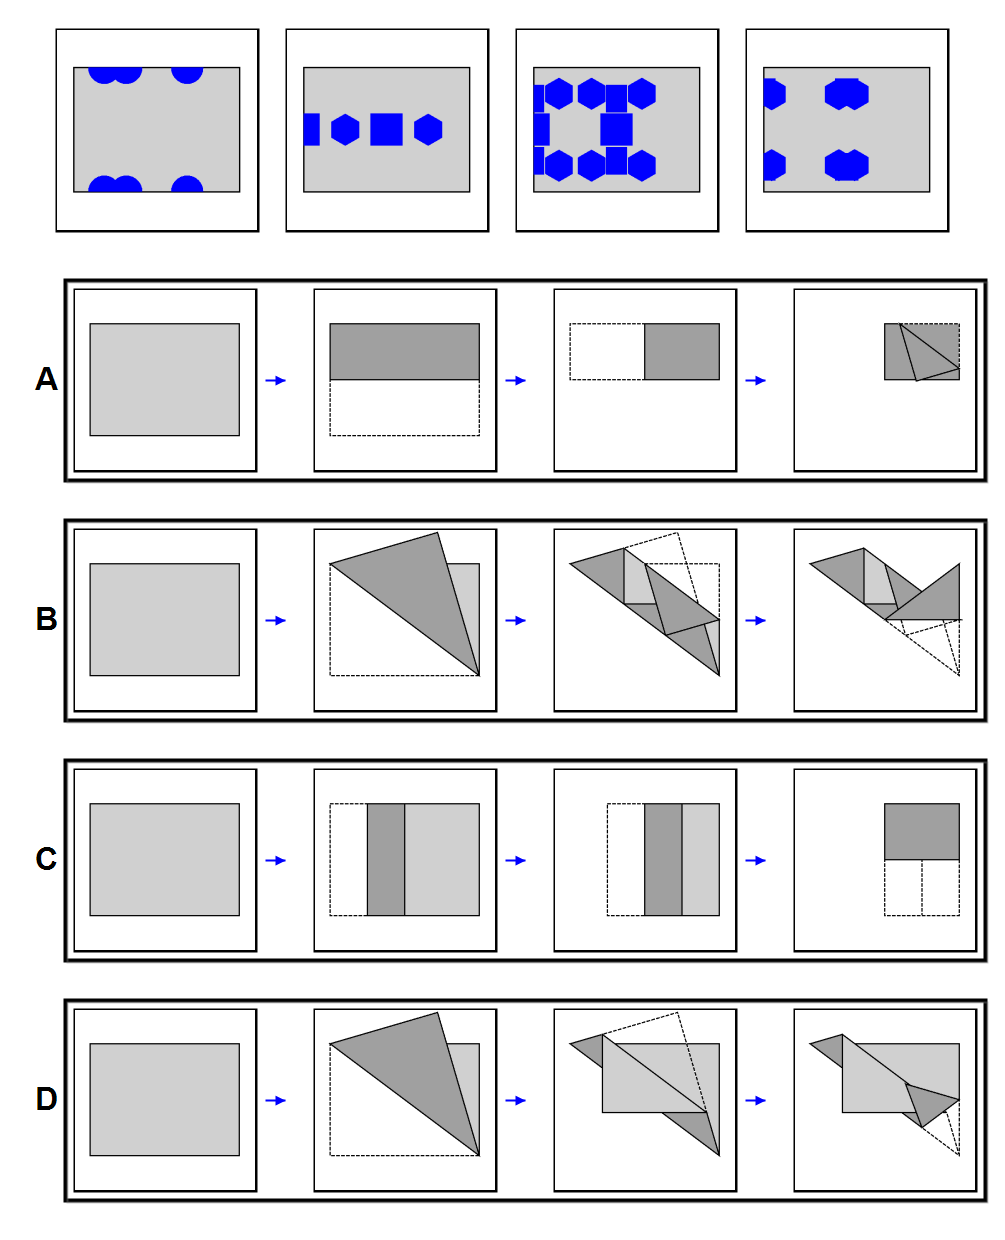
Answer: C